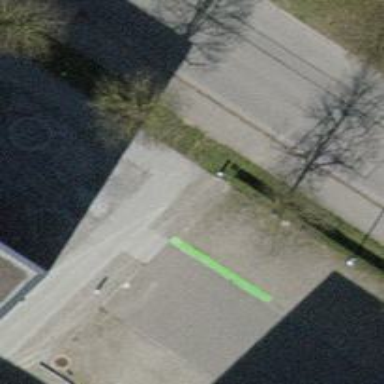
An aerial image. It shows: Road serving as parking aisle.